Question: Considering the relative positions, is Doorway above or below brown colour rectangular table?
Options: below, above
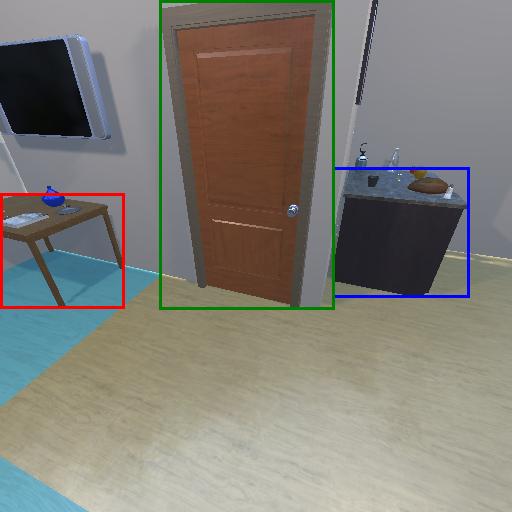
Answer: below